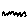
Label: zigzag